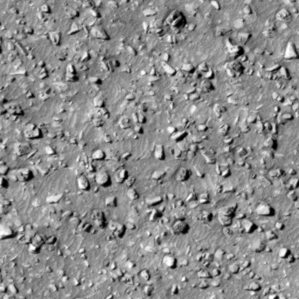
Label: non_frost